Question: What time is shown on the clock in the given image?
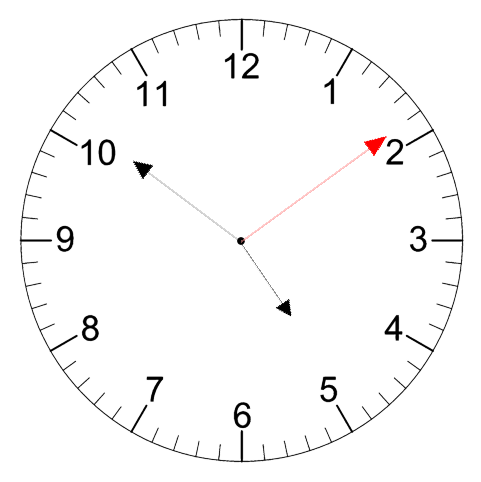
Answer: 04:51:09